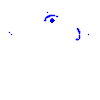
Particle: pion